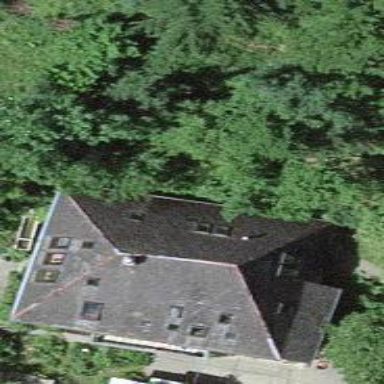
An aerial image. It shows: Residential building.